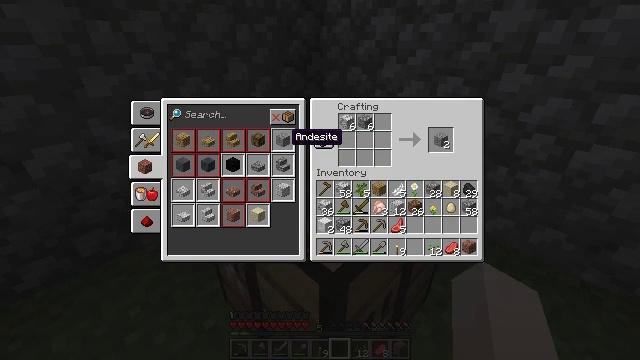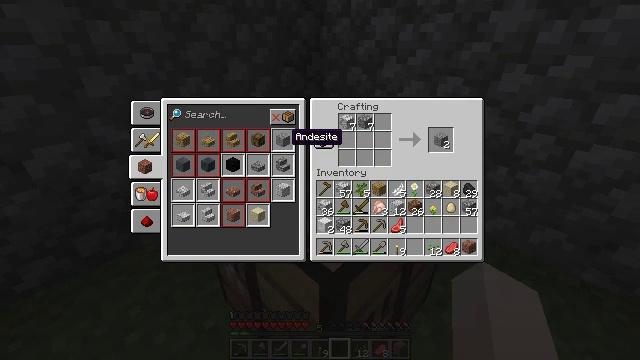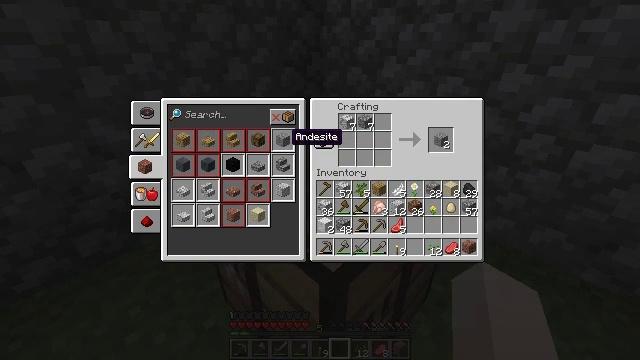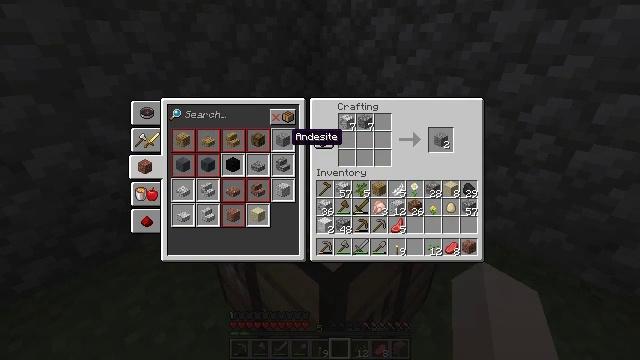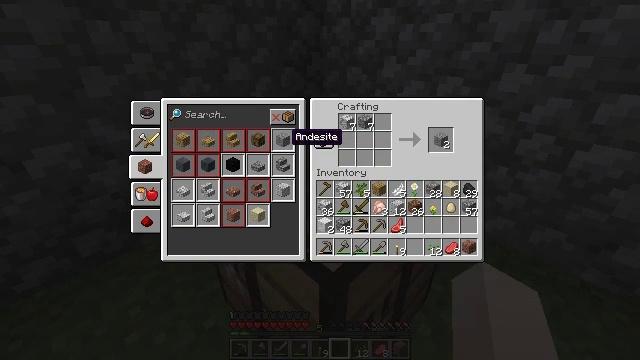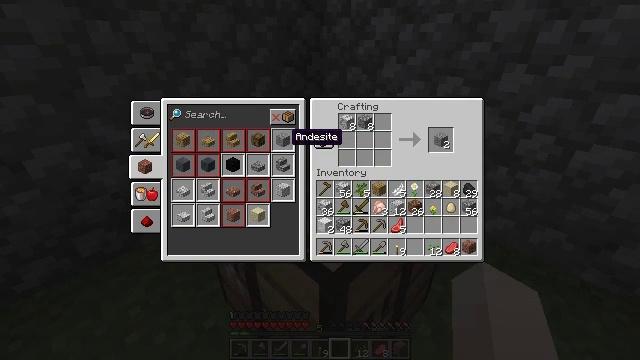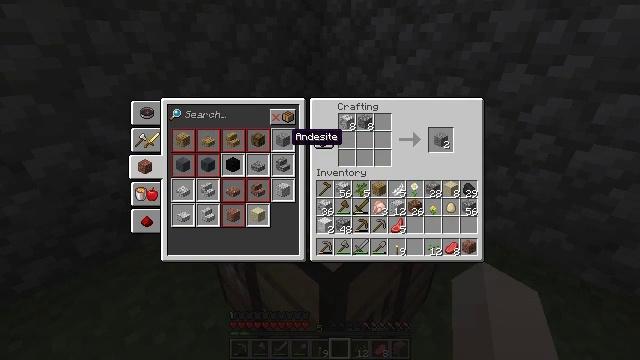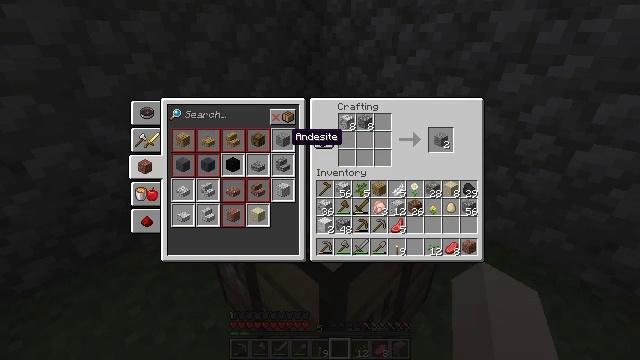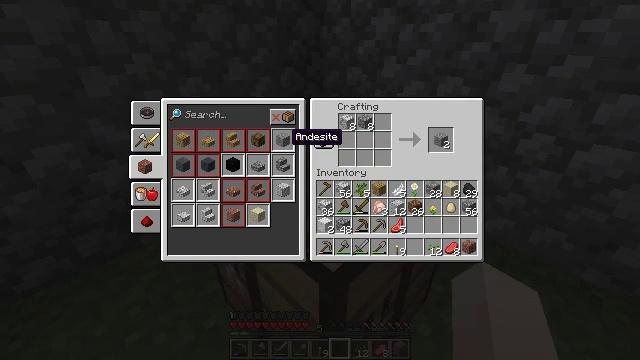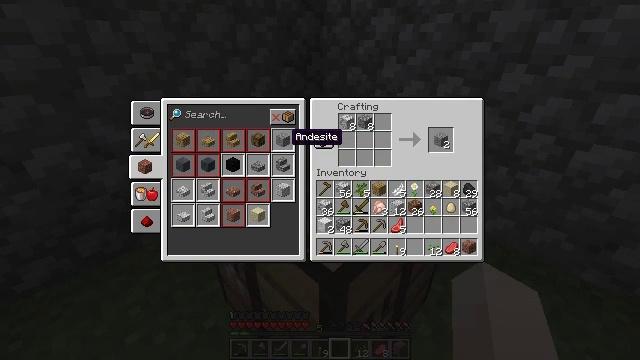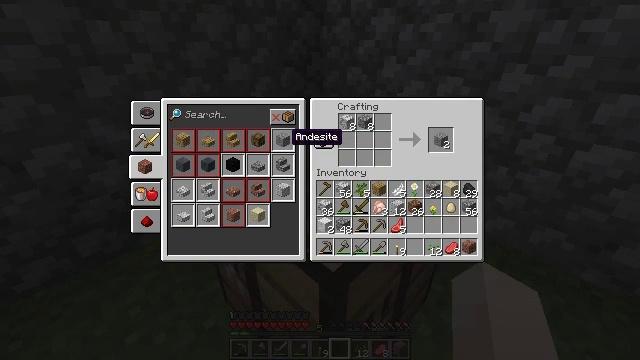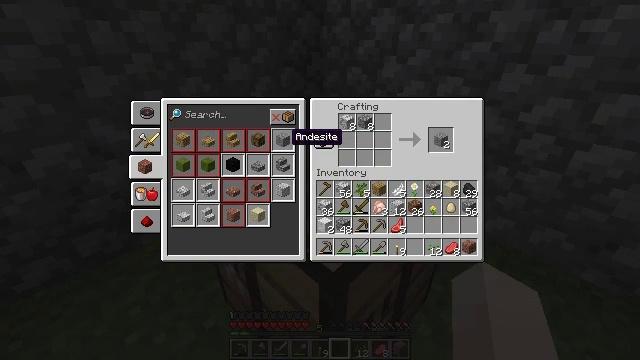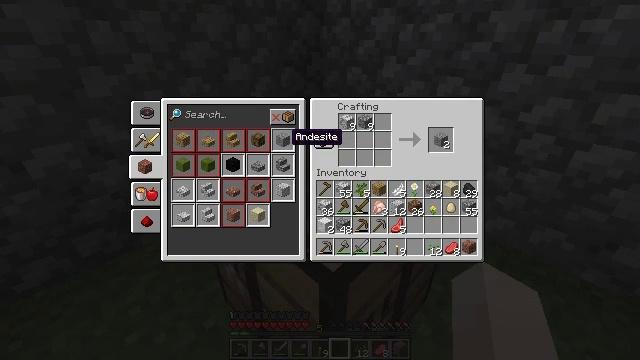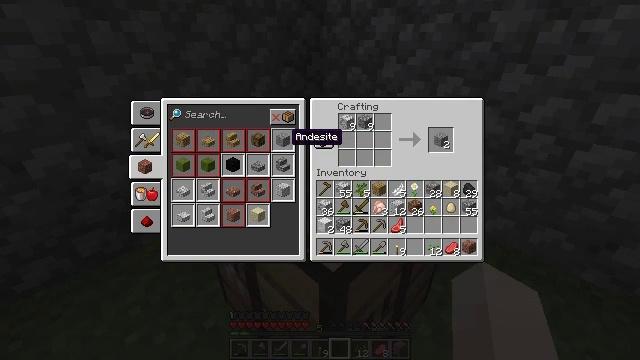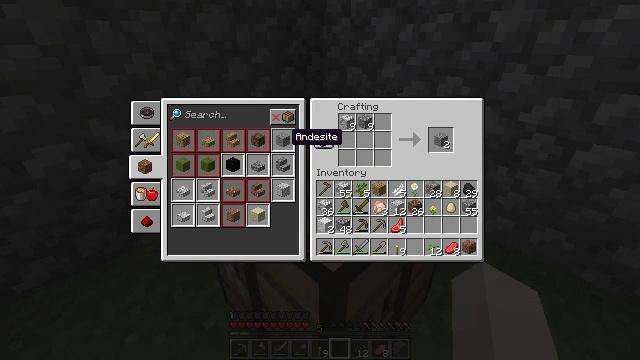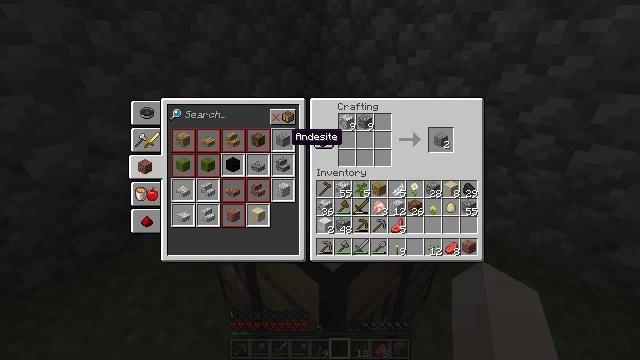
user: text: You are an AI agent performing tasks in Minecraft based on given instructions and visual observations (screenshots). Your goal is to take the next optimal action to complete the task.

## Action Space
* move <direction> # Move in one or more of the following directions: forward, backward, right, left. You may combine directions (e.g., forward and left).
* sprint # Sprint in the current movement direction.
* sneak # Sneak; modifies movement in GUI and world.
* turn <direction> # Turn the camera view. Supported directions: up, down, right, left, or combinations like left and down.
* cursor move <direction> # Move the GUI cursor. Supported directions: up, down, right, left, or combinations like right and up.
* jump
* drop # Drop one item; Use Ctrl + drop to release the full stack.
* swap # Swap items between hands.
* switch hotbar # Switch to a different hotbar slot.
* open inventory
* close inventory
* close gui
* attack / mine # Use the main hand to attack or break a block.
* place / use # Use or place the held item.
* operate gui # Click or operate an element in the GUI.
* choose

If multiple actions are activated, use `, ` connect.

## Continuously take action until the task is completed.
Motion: motion action
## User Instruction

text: Combine materials to craft andesite.
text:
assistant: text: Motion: operate gui
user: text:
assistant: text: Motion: operate gui
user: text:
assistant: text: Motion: operate gui
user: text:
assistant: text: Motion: operate gui
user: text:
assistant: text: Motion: no_op
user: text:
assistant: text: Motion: operate gui
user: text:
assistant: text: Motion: operate gui
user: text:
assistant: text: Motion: operate gui
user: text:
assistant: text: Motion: operate gui
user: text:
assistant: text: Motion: no_op
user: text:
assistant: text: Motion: operate gui
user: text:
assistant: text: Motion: operate gui
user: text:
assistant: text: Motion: operate gui
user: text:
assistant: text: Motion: no_op
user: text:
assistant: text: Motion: operate gui
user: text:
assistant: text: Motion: operate gui
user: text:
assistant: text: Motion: operate gui
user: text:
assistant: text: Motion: no_op
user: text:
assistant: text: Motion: operate gui
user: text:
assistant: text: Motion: operate gui
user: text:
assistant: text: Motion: operate gui
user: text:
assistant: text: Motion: no_op
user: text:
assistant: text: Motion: operate gui
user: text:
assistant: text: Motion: operate gui
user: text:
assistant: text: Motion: operate gui
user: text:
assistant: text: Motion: operate gui
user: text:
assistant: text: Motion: operate gui
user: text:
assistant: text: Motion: operate gui
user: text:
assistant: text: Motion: no_op
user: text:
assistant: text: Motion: operate gui